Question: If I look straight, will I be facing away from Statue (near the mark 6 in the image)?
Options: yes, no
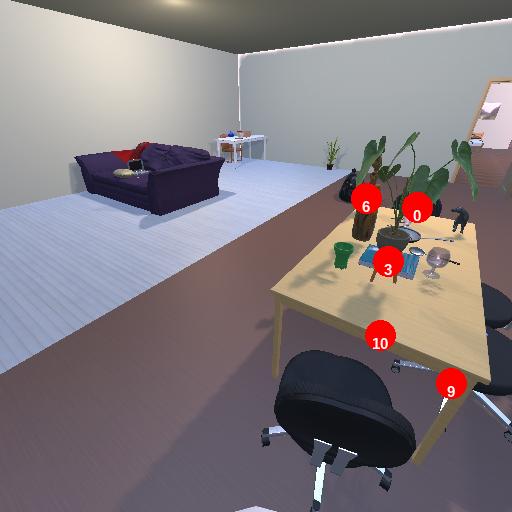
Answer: yes